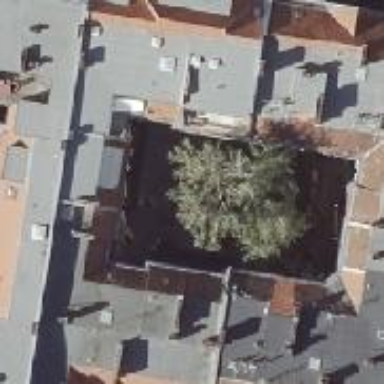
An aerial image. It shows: Building consisting of apartments with double saltbox roof shape.